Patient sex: M
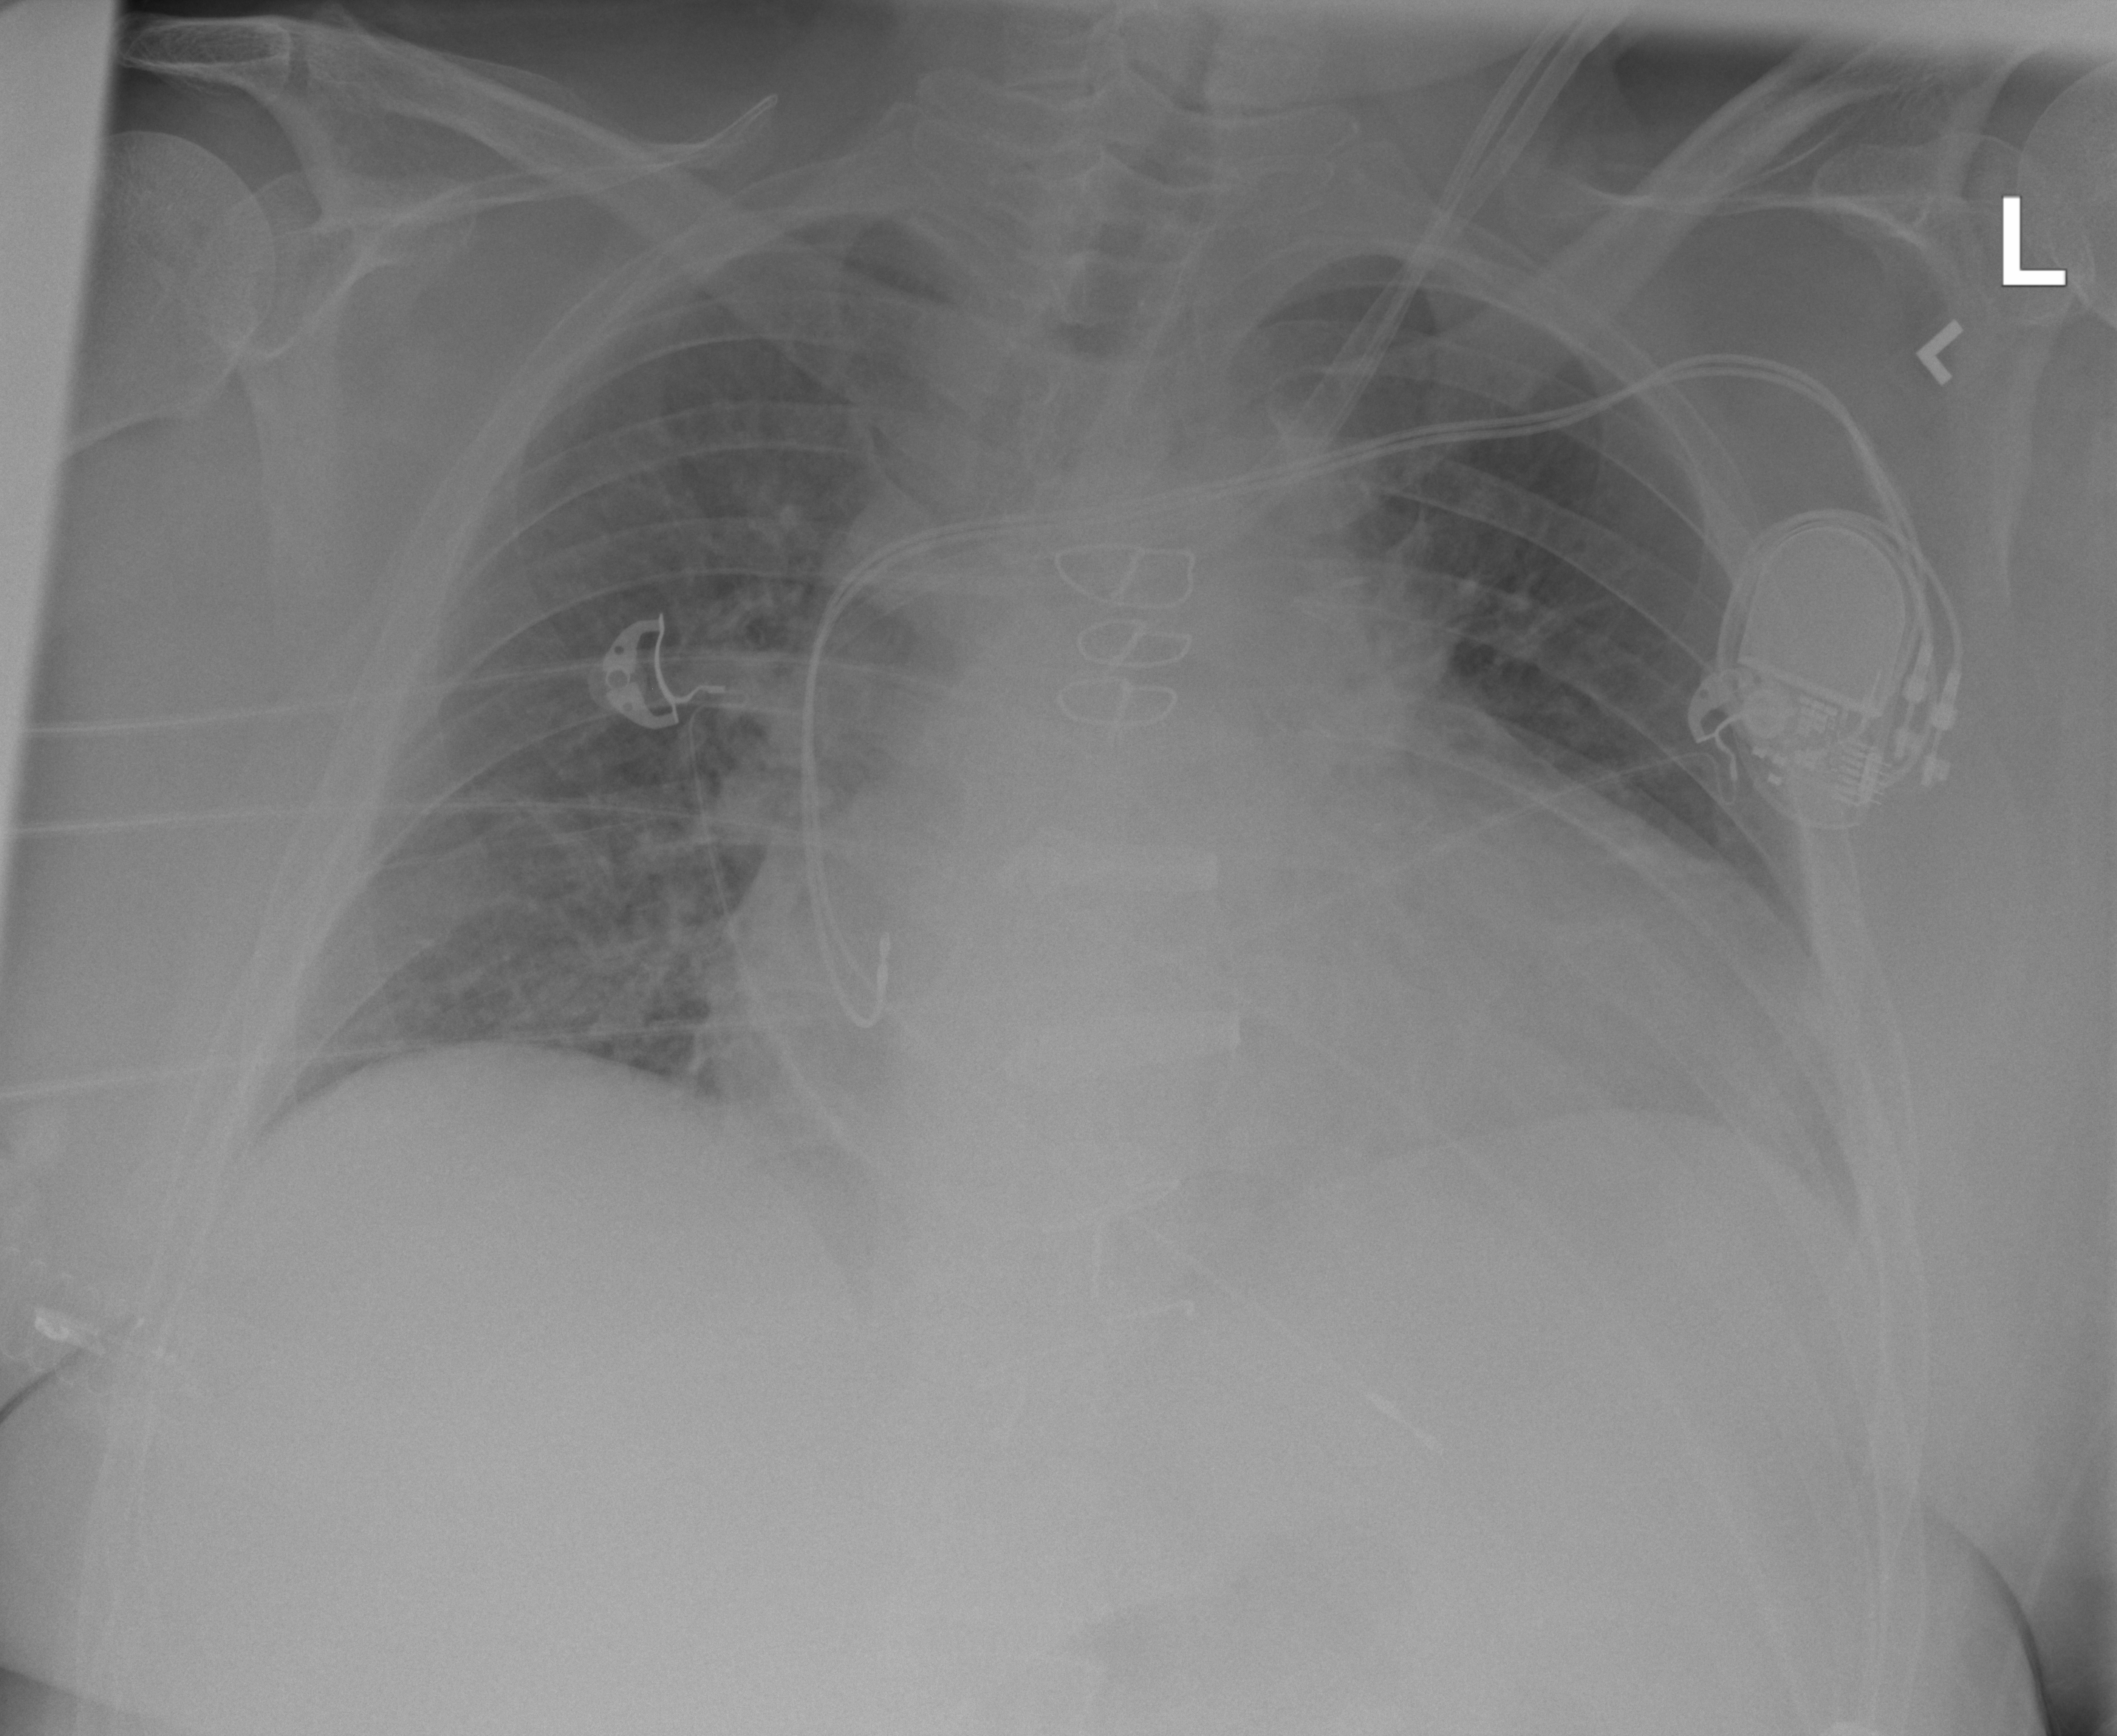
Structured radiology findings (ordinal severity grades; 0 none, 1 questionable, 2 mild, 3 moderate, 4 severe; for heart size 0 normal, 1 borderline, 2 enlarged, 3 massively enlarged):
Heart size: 3
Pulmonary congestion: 1
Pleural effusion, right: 0
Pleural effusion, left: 0
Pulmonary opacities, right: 1
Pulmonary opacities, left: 0
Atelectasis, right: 2
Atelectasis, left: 0